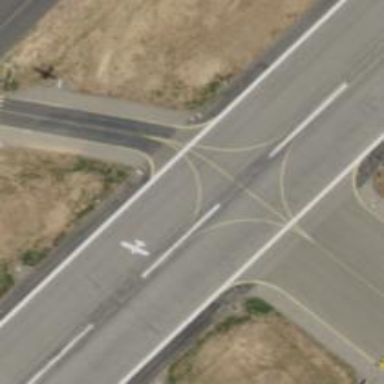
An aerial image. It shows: Image of taxiway at airport.